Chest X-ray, PA view. Patient: 65 years old, sex F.
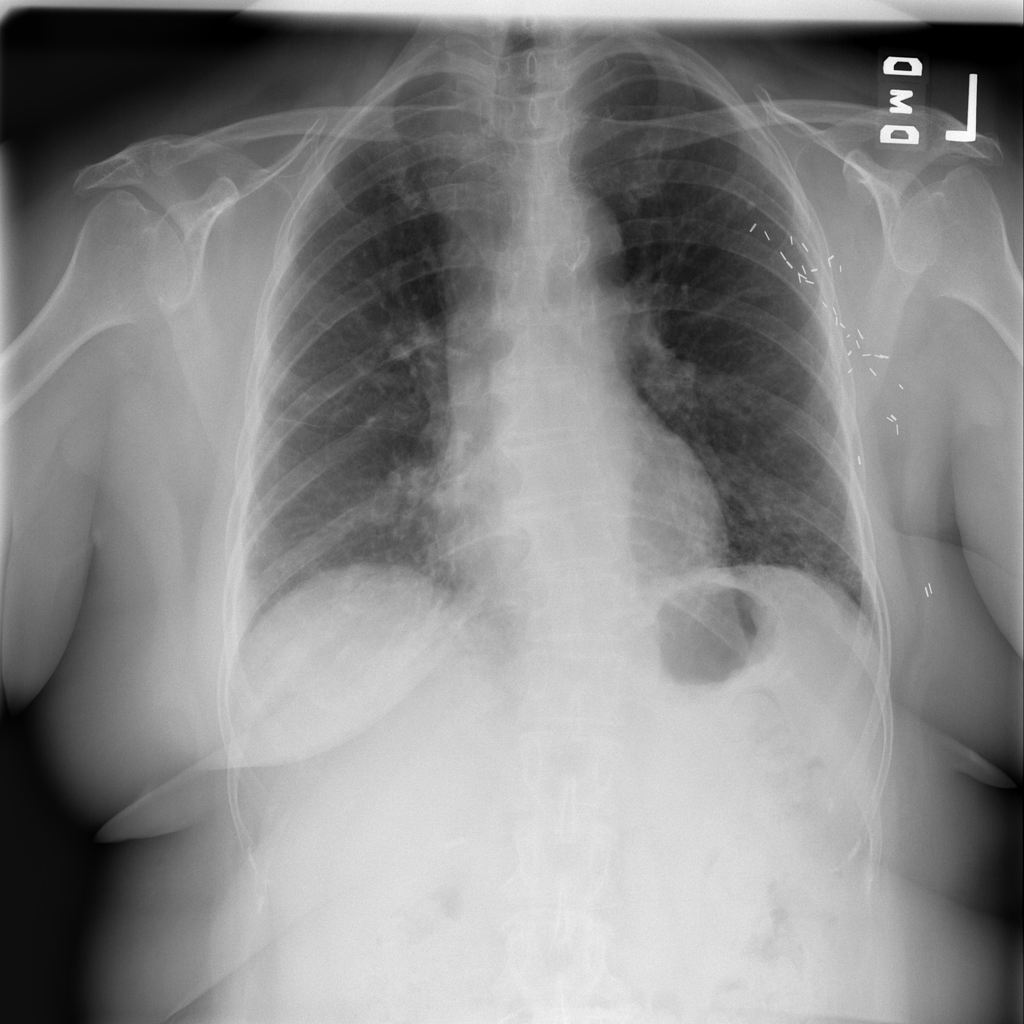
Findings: No Finding